Question: In Visual Studio when we want to consume a web service, we simply add , then simply copy and paste web service address to address field and click Go !

With help of Visual Studio IDE (or svcutil.exe ) we simply can use generated proxy classes for web service.
something like:
'''
TopUpServiceClient client = new TopUpServiceClient();
TopUpRequest request = new TopUpRequest();
request.MerchantId = 100;
request.ReferenceId = 1001;
request.ServiceType = ServiceType.Prepaid;
TopUpResponse response = client.TopUp(request);
'''
We Have a Customer that want to use our service with php, but he have lots of problems with creating and working with Soap Objects and Parsing WSDL and Data Contract Objects.
I have test his php scripts and debug it with fiddler, The Envelope that passed to our system is totally incorrect. ( he use SoapClient and NuSoap with no Luck !)
By the way,
Is There any Web Service Proxy Generator like what we have in Visual Studio In World? Any IDE? PhpStorm, NetBeans, Eclips? Or any tools that can help us?
I want to send him some thing like our generated proxy environment, that he can use it easily!
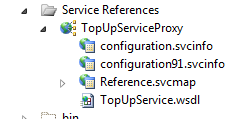
Answer: Finally I found it.
A simple,tiny,useful Soap Proxy Generator.
"Soap Proxy" developed by "Przemek Berezowski"
you can download it from <URL>.
There are some other tools and script out there, but this little thing help me a lot!